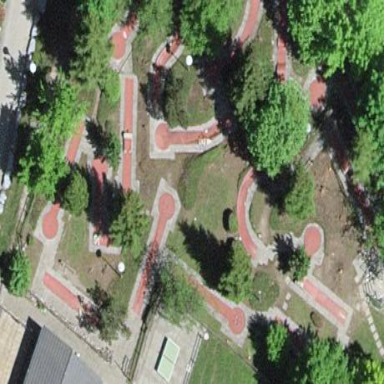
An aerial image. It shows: Miniature golf leisure land.